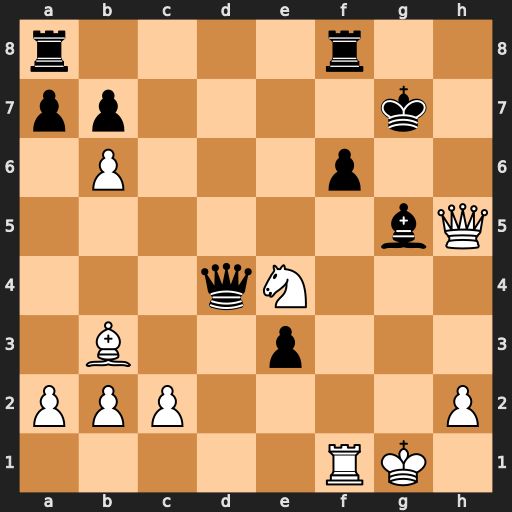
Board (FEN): r4r2/pp4k1/1P3p2/6bQ/3qN3/1B2p3/PPP4P/5RK1
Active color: w
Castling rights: -
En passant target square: -
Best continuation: Rd1 Qxd1+ Qxd1